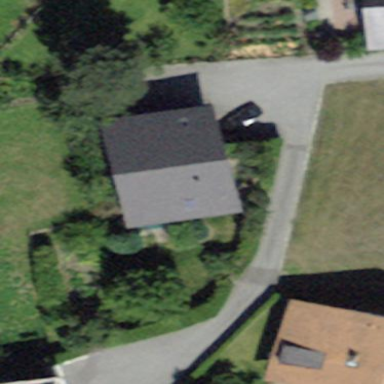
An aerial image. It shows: Building with gabled roof oriented across.